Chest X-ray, PA view. Patient: 24 years old, sex F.
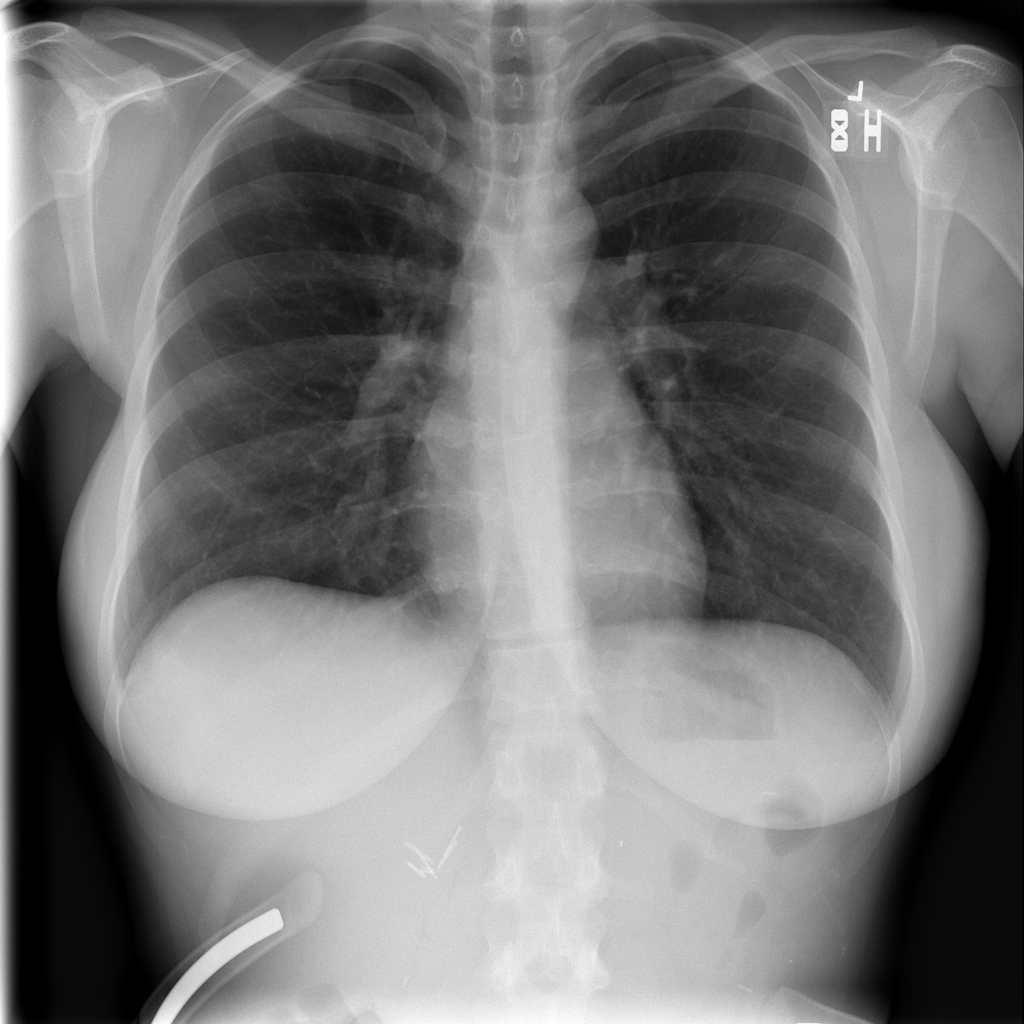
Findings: No Finding